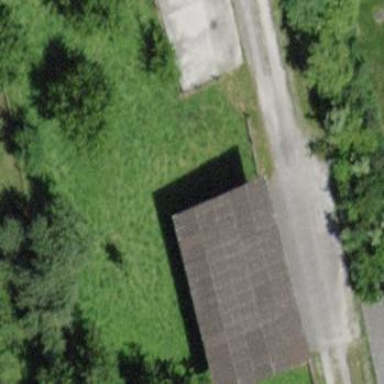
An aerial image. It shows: Shed.